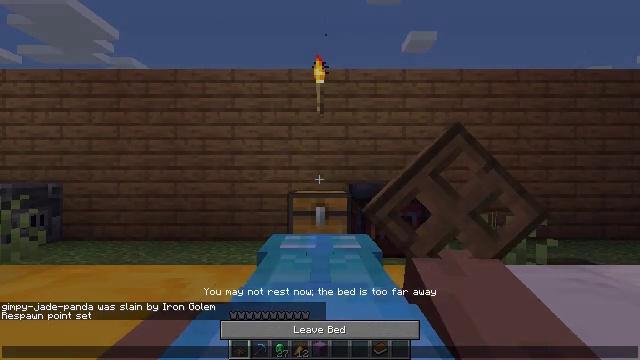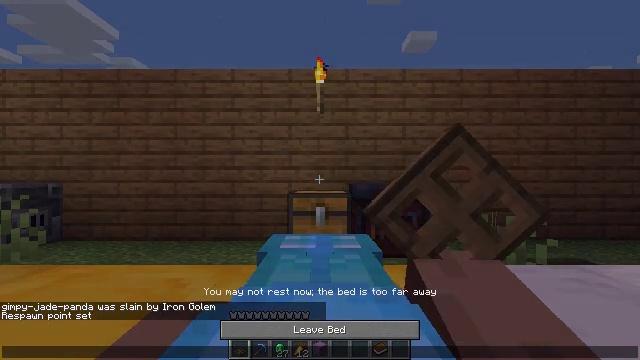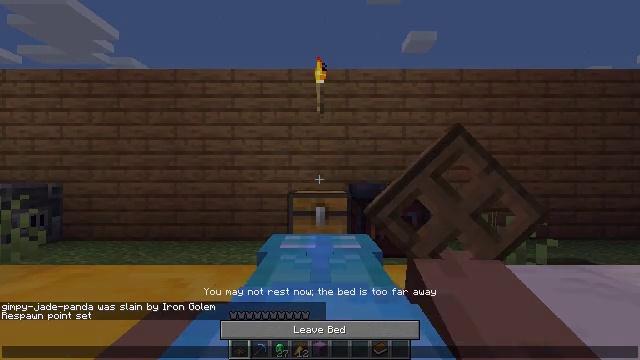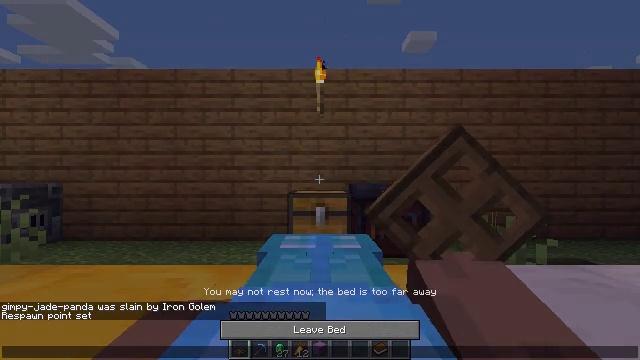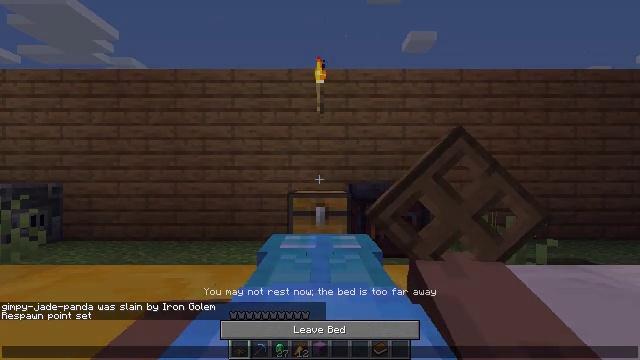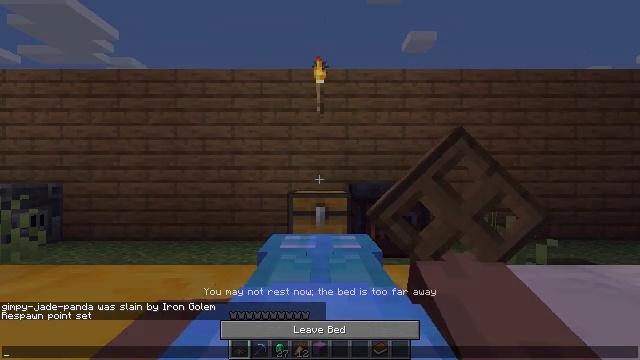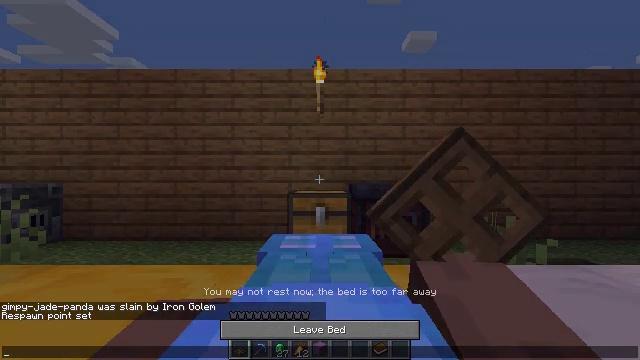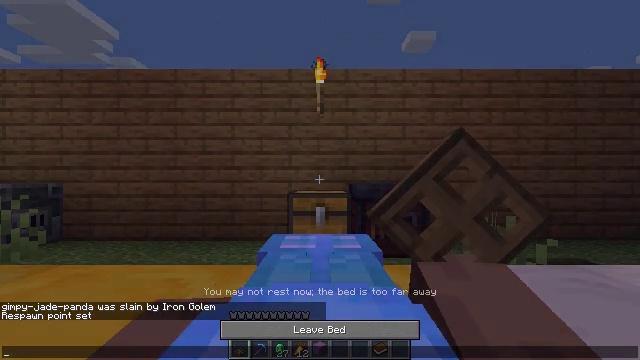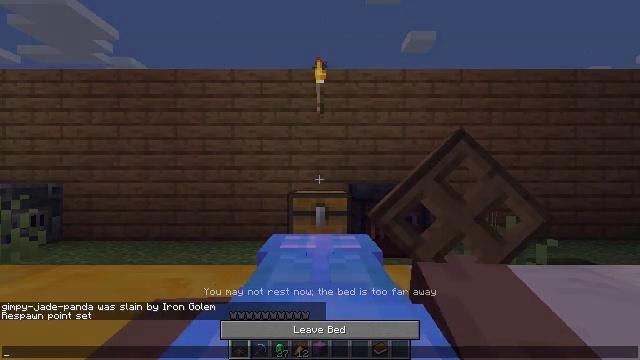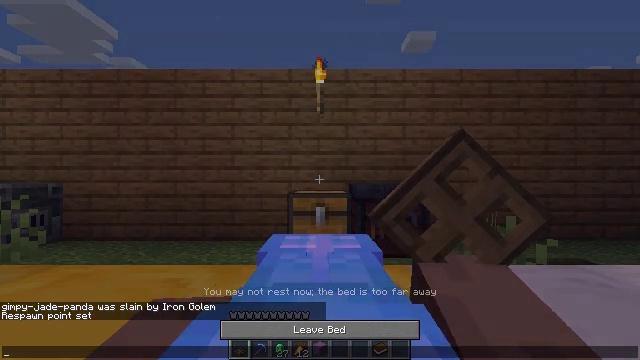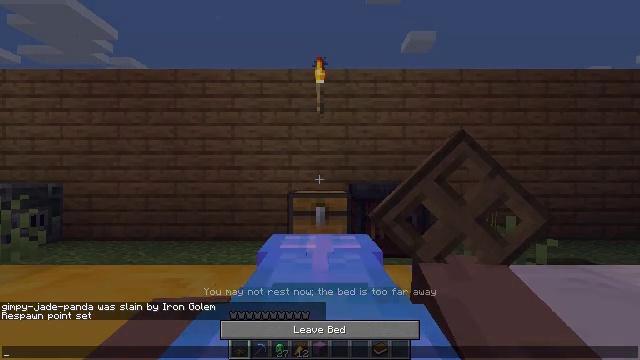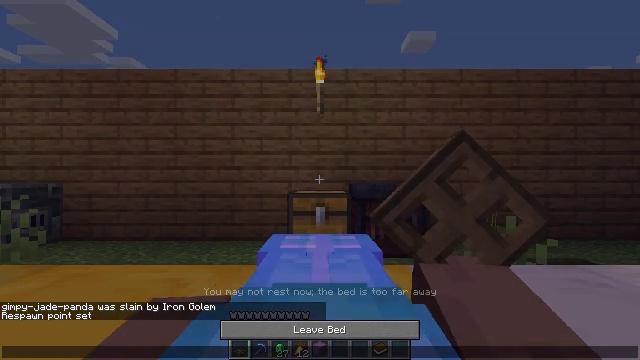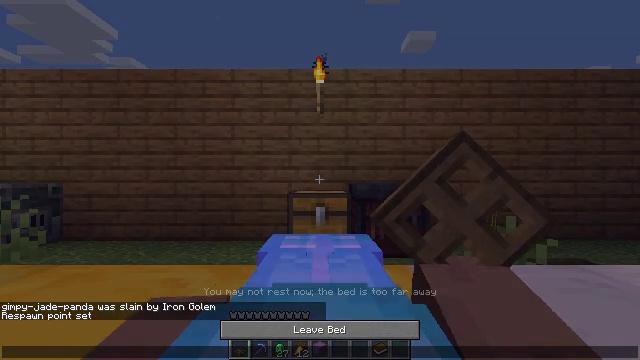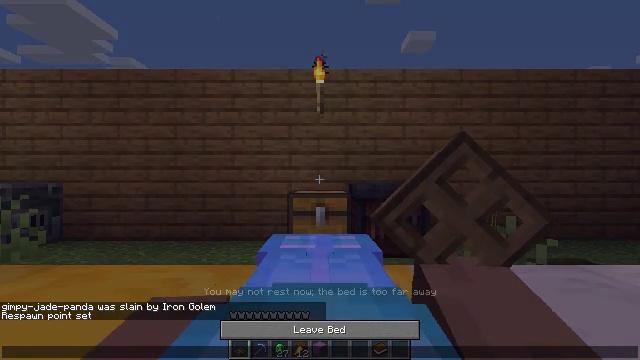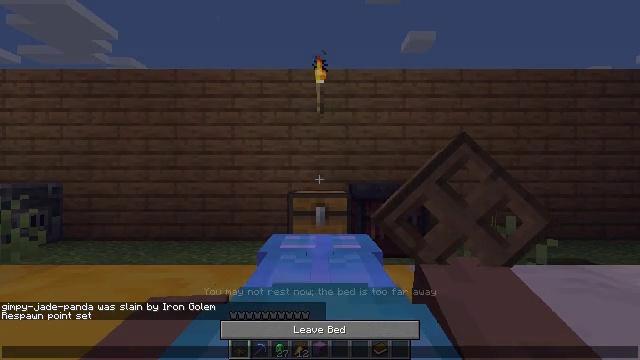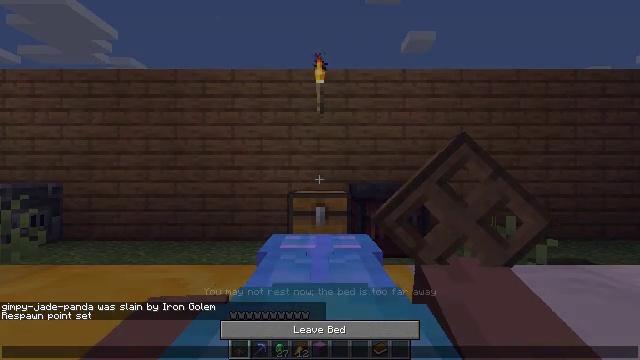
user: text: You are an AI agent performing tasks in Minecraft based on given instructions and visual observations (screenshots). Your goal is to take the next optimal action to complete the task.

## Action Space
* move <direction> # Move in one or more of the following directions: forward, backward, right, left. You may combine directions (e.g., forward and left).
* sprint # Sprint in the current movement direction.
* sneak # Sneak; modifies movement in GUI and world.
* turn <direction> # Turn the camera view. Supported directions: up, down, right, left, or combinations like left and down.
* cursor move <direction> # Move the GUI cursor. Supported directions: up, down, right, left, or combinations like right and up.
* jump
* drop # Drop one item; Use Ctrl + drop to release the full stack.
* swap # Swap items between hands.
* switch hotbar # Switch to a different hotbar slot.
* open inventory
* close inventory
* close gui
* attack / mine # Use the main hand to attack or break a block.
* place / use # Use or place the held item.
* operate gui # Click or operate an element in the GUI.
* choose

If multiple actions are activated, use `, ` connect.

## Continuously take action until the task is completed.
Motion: motion action
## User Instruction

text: Generate an ender pearl.
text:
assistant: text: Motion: no_op
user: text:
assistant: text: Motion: no_op
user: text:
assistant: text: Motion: no_op
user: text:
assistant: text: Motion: no_op
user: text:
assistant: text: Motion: no_op
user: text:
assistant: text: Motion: no_op
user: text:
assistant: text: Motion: no_op
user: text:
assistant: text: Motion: no_op
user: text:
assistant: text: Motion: no_op
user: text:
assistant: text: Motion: no_op
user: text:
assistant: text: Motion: no_op
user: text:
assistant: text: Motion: no_op
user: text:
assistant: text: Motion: no_op
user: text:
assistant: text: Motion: no_op
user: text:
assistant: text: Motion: no_op
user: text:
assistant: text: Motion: no_op
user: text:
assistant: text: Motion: no_op
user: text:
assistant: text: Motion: no_op
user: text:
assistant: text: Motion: no_op
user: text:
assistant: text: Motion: no_op
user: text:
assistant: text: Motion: no_op
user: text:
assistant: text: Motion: no_op
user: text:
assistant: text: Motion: no_op
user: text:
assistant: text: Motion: no_op
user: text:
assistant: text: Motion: no_op
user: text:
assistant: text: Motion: no_op
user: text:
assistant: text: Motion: no_op
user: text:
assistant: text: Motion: no_op
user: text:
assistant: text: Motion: no_op
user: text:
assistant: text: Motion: no_op